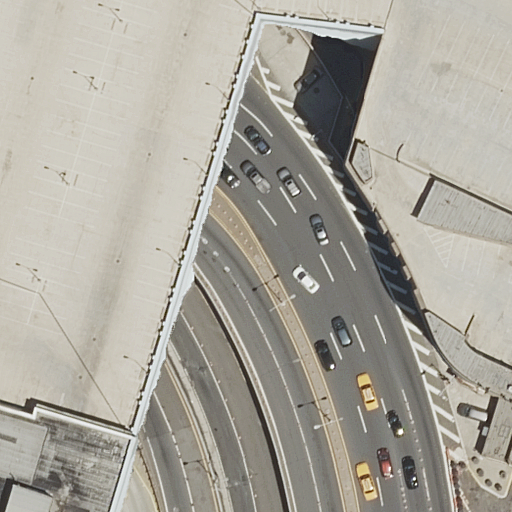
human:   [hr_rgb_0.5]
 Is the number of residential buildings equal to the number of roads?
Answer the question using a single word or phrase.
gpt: no

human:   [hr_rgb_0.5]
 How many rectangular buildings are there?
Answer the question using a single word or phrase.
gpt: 1

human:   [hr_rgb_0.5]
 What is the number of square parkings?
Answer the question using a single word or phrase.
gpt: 0

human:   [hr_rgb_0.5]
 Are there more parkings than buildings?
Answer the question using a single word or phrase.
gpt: no

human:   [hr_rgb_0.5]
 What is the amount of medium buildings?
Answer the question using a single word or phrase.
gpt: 1

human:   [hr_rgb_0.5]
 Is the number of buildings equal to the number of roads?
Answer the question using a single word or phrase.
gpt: no

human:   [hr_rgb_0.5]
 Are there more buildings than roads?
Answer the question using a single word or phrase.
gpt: no

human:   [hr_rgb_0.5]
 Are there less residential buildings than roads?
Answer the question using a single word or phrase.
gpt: yes

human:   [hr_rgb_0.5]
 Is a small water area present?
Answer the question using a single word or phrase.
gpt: no

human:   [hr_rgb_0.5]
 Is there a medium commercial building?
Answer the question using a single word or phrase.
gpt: no

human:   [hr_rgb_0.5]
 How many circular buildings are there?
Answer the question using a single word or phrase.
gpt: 0

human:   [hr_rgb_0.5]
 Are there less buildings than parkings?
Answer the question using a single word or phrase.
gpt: no

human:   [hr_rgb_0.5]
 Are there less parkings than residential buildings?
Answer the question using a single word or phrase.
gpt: no

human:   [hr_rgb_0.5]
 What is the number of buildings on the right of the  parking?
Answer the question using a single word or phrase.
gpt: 0

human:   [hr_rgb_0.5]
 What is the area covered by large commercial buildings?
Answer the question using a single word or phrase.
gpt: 0m2

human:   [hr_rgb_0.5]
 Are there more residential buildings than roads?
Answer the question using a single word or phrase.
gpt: no

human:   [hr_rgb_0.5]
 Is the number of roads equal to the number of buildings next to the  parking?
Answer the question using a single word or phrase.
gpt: no

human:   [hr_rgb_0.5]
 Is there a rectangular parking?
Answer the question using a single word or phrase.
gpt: yes

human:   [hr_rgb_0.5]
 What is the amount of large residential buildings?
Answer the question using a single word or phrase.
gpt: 0

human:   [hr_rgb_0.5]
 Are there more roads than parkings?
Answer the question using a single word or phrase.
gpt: yes

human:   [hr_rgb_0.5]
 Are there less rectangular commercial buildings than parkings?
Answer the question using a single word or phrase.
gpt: yes

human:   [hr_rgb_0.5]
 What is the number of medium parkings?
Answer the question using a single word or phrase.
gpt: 1

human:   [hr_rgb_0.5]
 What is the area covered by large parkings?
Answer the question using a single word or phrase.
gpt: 0m2

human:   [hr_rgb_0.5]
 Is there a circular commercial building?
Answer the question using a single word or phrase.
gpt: no

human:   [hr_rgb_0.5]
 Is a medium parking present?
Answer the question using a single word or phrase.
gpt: yes

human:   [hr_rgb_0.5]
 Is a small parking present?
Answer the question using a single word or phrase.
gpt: no

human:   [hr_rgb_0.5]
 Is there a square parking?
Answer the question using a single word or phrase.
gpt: no

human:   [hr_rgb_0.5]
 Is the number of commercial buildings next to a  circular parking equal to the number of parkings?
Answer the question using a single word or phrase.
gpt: no

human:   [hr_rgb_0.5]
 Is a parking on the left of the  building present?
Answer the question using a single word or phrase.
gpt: no

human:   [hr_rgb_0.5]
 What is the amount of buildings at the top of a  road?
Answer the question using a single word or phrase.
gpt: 0

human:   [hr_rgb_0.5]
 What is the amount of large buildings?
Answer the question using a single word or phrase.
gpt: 0

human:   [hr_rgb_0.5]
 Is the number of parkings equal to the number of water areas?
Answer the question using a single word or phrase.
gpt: no

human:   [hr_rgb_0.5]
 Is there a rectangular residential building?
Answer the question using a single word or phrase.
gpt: yes

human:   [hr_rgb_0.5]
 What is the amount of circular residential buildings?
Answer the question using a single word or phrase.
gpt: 0

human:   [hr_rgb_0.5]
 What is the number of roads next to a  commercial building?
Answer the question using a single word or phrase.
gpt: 0

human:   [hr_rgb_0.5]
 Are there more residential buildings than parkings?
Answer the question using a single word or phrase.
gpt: no